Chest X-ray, AP view. Patient: 62 years old, sex M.
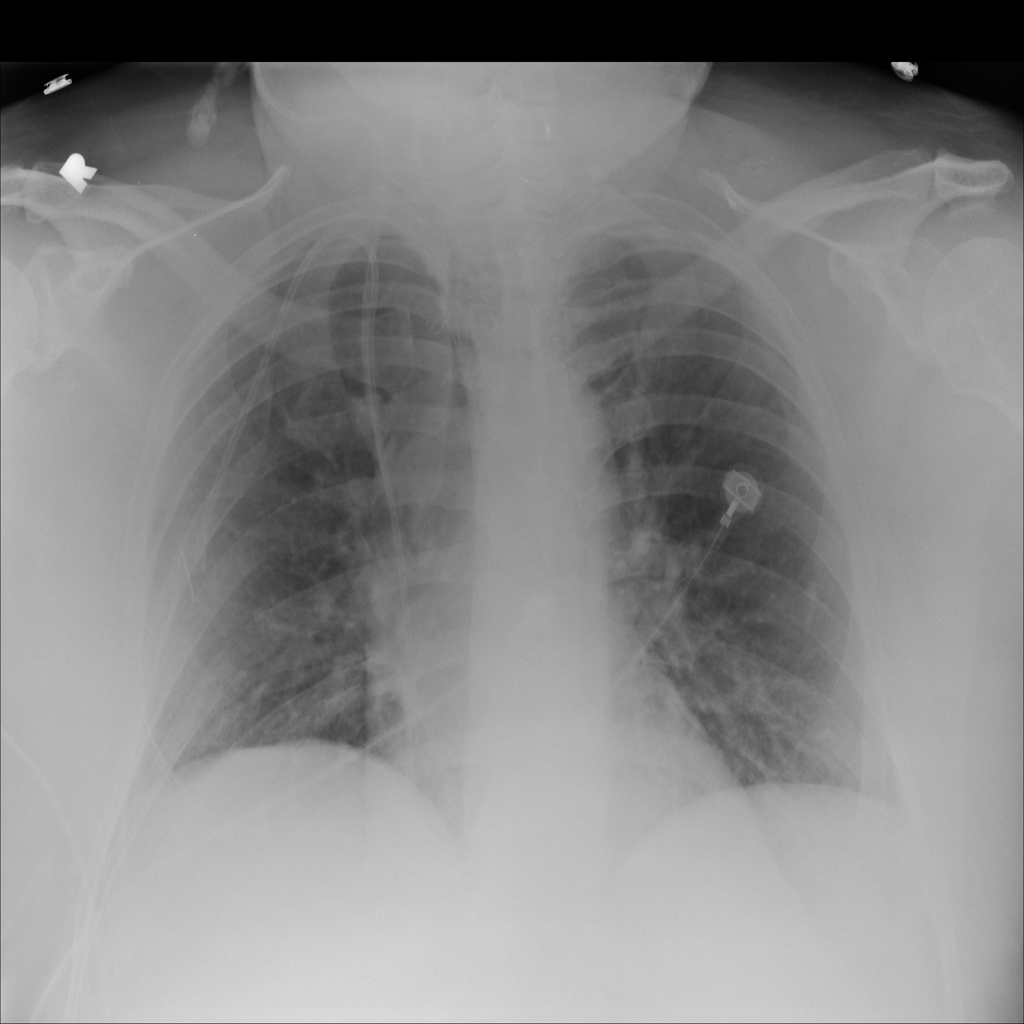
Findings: No Finding